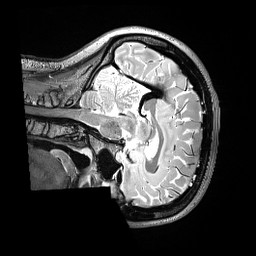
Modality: T2w
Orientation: sagittal
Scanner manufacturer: siemens
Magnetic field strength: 3 T
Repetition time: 3.2 s
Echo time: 0.564 s